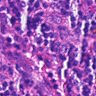
Metastatic tissue present: no